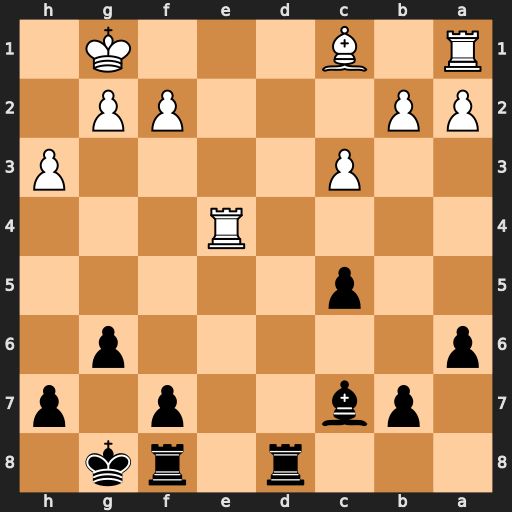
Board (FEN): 3r1rk1/1pb2p1p/p5p1/2p5/4R3/2P4P/PP3PP1/R1B3K1
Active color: b
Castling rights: -
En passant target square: -
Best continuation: Rd1+ Re1 Rxe1#